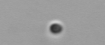
Label: nanoplankton_mix